Platform: macOS
Application: Arc Browser
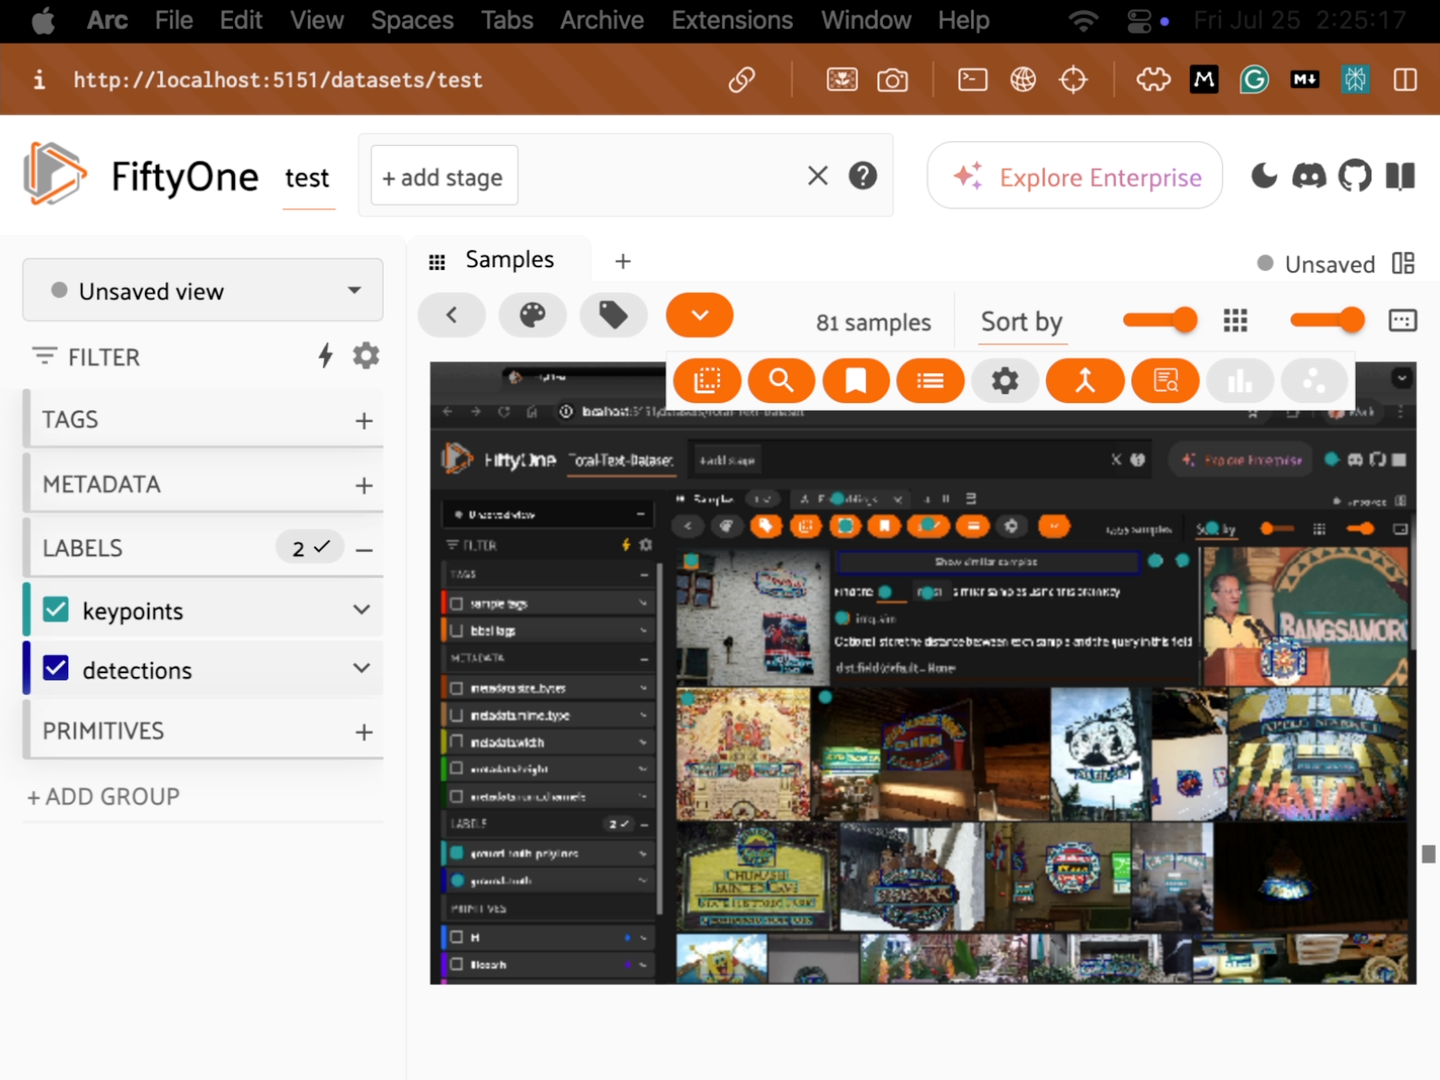
task_description: Clear all the labels shown on the samples in the samples panel
action_type: click
element_info: Icon

task_description: Clear the keypoints labels from the samples in the samples panel
action_type: click
element_info: Checkbox

task_description: clear the detections labels from being displayed on samples in the samples panel
action_type: click
element_info: Checkbox

task_description: Show available filter options for the keypoints field
action_type: click
element_info: Icon

task_description: Show available filter options for the detections field
action_type: click
element_info: Icon

task_description: Hide the sidebar from the samples panel
action_type: click
element_info: Icon

task_description: Open the color settings menu
action_type: click
element_info: Icon

task_description: Show more items in the actions row toolbar
action_type: click
element_info: Icon

task_description: Open the similarity menu in the actions row toolbar
action_type: click
element_info: Icon

task_description: Open the embeddings panel
action_type: click
element_info: Icon

task_description: Open the histograms panel
action_type: click
element_info: Icon

task_description: Toggle to dark mode
action_type: click
element_info: Icon

task_description: Join the FiftyOne community on Discord
action_type: click
element_info: Icon

task_description: Check out the repo on GitHub
action_type: click
element_info: Icon

task_description: Open the docs
action_type: click
element_info: Icon

task_description: Clear any view stage thats been applied to this dataset
action_type: click
element_info: Icon

task_description: Open field visibility menu
action_type: click
element_info: Icon

task_description: Toggle to visibility mode
action_type: click
element_info: Icon

task_description: Expand the tags group in the sidebar
action_type: click
element_info: Icon

task_description: Collapse the labels group in the sidebar
action_type: click
element_info: Icon

task_description: Tag samples in the samples panel
action_type: click
element_info: Icon

task_description: Change the sorting of samples in the samples panel
action_type: select
element_info: Menu Item

task_description: Open the display options menu
action_type: click
element_info: Icon

task_description: Reset spacing between samples in the samples panel
action_type: click
element_info: Icon

task_description: Reset zoom for the samples in the samples panel
action_type: click
element_info: Icon

task_description: Decrease spacing between samples in the samples panel
action_type: drag
element_info: Slider

task_description: Zoom out and decrease the thumbnail size of samples in the samples panel
action_type: drag
element_info: Slider
task_description: Locate the view bar
action_type: hover
element_info: Menu Item

task_description: Load a different dataset
action_type: select
element_info: Menu Item

task_description: Load a workspace
action_type: select
element_info: Menu Item

task_description: Load a saved view on this dataset
action_type: select
element_info: Menu Item

task_description: How many samples are in this dataset?
action_type: hover
element_info: Text

task_description: Find the actions row toolbar
action_type: hover
element_info: Menu Item

task_description: Find the samples panel
action_type: hover
element_info: Menu Item

task_description: Find the sidebar
action_type: hover
element_info: Menu Item